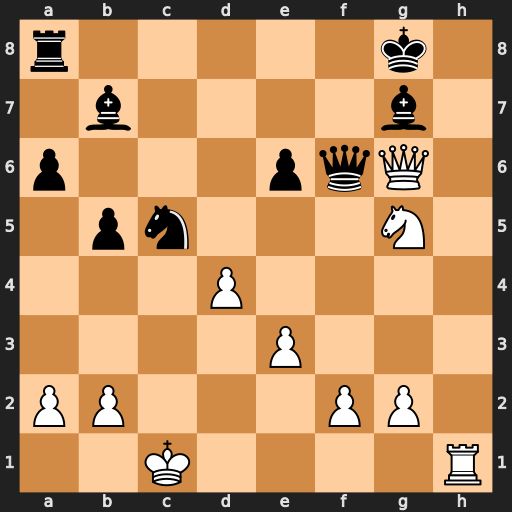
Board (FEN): r5k1/1b4b1/p3pqQ1/1pn3N1/3P4/4P3/PP3PP1/2K4R
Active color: w
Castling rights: -
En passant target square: -
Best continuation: Rh8+ Kxh8 Qh7#